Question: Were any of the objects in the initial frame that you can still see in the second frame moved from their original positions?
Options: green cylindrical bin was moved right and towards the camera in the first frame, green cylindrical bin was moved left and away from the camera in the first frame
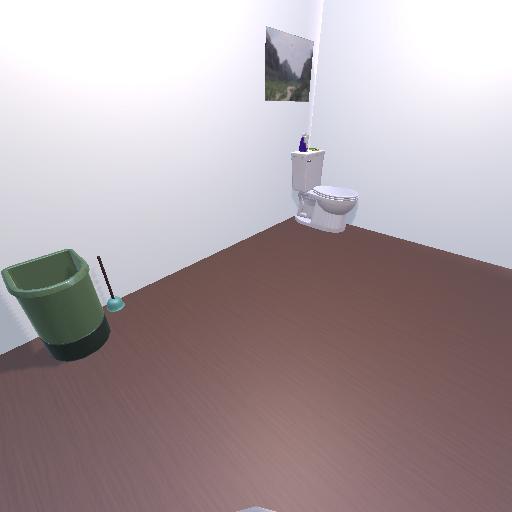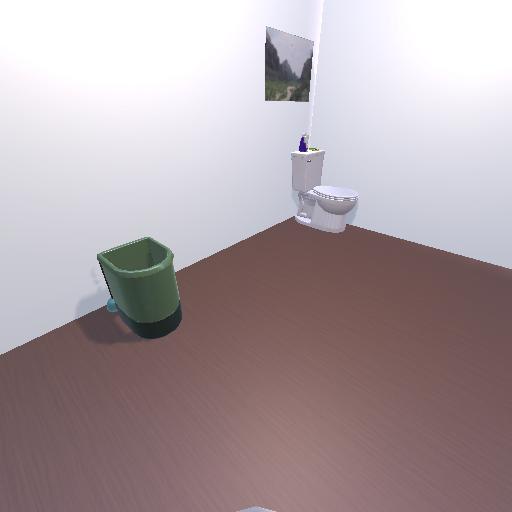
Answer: green cylindrical bin was moved right and towards the camera in the first frame